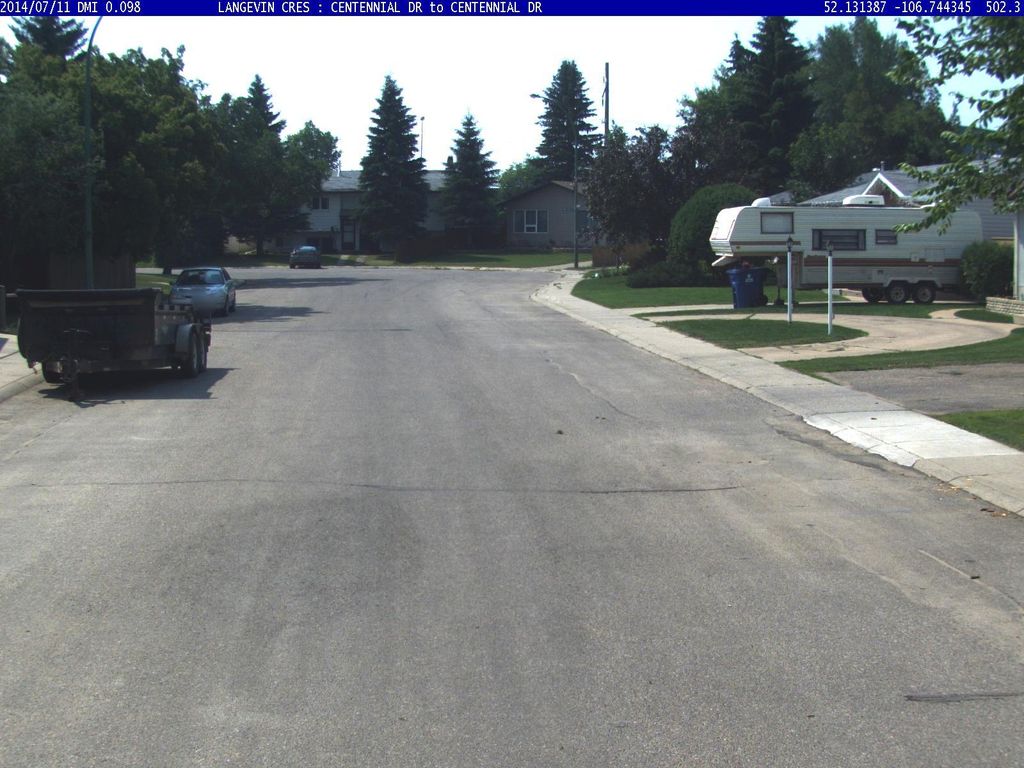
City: saskatoon